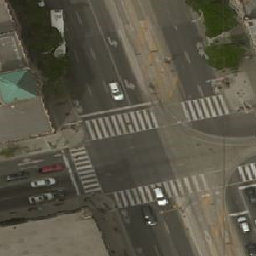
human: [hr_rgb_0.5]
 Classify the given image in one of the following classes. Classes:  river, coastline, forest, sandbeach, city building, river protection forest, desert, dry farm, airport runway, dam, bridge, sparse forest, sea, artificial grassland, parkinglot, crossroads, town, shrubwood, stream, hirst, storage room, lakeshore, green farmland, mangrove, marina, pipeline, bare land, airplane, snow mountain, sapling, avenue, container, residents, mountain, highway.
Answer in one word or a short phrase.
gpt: crossroads